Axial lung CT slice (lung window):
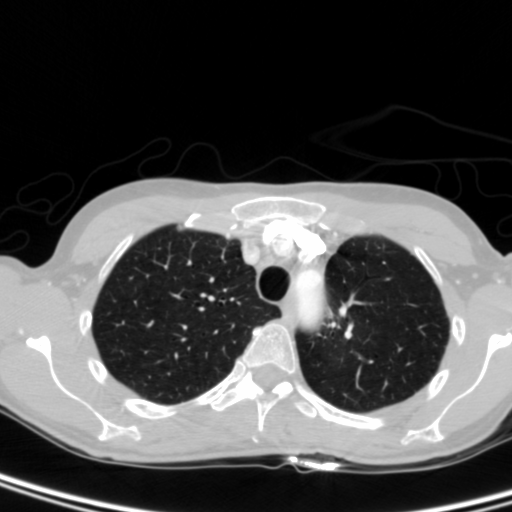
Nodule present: no